Question: I have six separate deployment jobs in jenkins for deploying two different applications in three different servers. Listed below are the job names.
1. deploy ProductApplication1 dev
2. deploy ProductApplication1 ppe
3. deploy productApplication1 prod
4. deploy ProductApplication2 dev
5. deploy ProductApplication2 ppe
6. deploy productApplication2 prod
In each of the jenkin job above, I could see a similar build configuration as below. As I am using jenkins for the first time I cannot really understand the shell commands written.

I would like to create a single job which could accept the environment(dev/ppe/prod) as a parameter and deploy accordingly.
What are the steps that are required to be followed for achieving this. Requesting you to explain on what changes that would be required on .yml or ansible scripts files too.
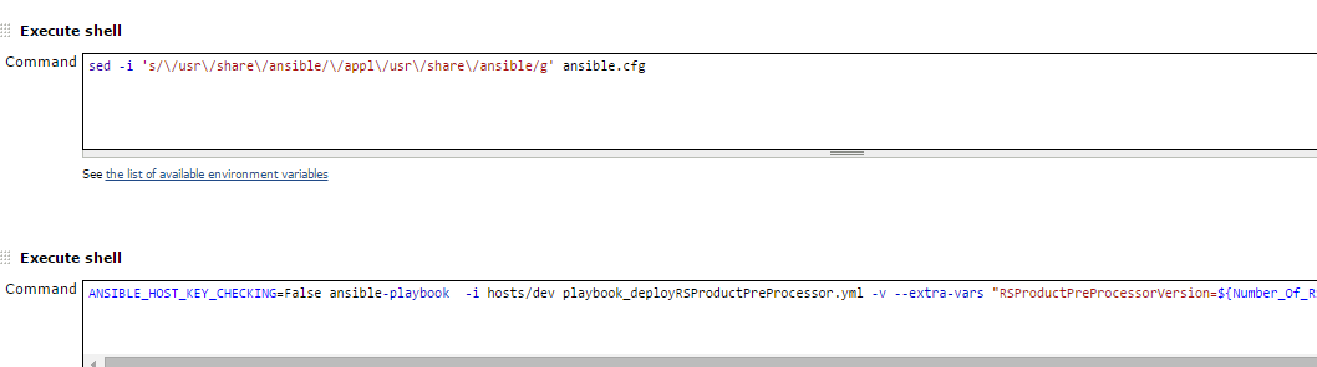
Answer: This sounds like it can be solved with a simple parameterized build.
See <URL> for details
Then define 2 parameters for your jobs. Then replace occurrences of the values to the parameter variable (e.g. $APPLICATION and $SERVER)
For more details in the suggestion, you would have to expose the current solution in more detail.